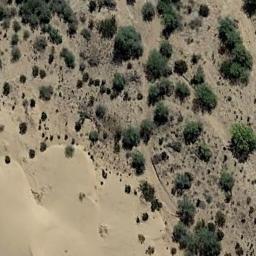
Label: chaparral